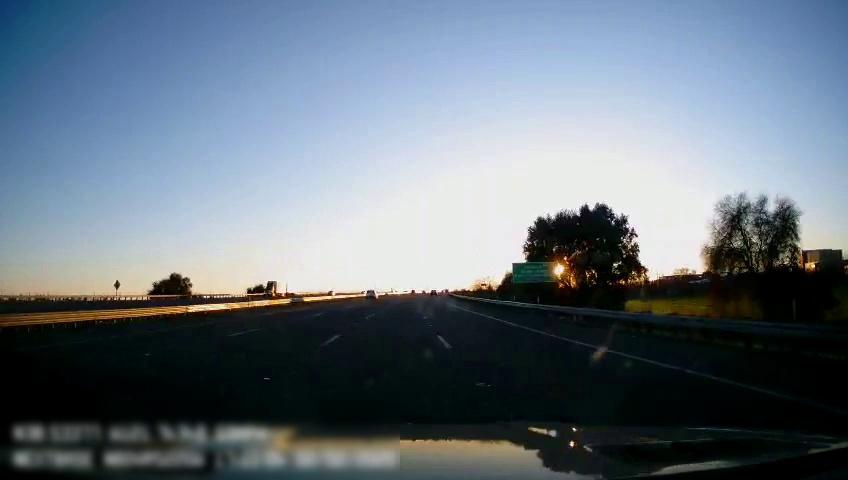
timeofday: Day
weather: Sunny
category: Drivable Space
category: Drivable Space
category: Vehicles | SUV
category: Vehicles | Truck
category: Lanes | Alternate Lane
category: Lanes | Alternate Lane
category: Lanes | Current Lane
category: Lanes | Current Lane
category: Lanes | Alternate Lane
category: Traffic | Signs